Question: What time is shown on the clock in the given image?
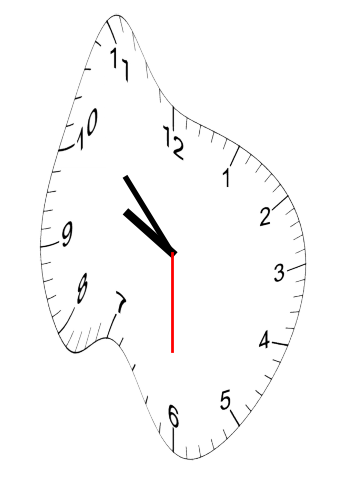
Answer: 09:52:30